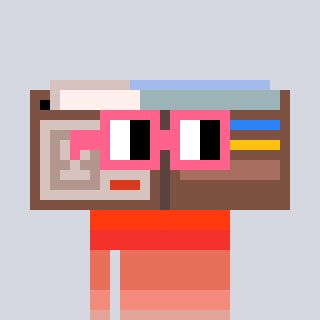
a pixel art character with square pink glasses, a wallet-shaped head and a cold-colored body on a cool background